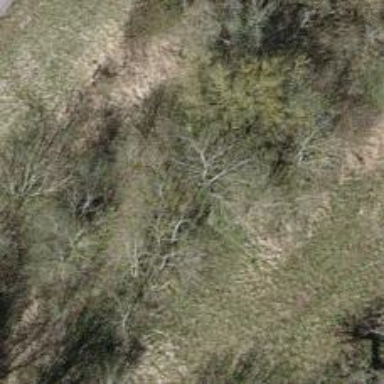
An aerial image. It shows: Row of trees in natural setting.